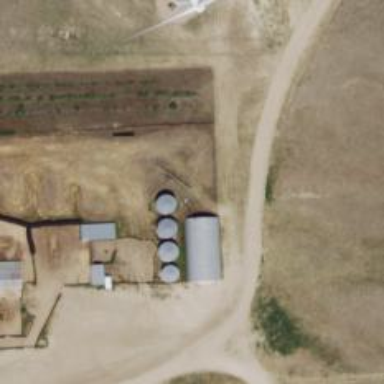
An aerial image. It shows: Silo.